Interaction volume radius: 5 \u00c5
Interaction volume height: 30 \u00c5
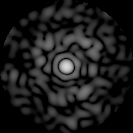
Disorder parameter: 0.8369